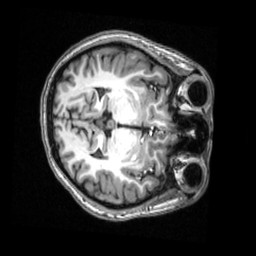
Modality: T1w
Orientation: axial
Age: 20
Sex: female
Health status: healthy
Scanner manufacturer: siemens
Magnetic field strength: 3 T
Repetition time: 2.53 s
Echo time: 0.00339 s